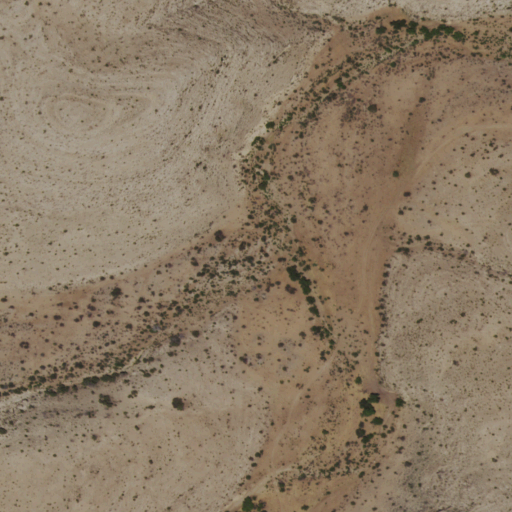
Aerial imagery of valley in New Mexico named Packsaddle Canyon containing shrub and grassland